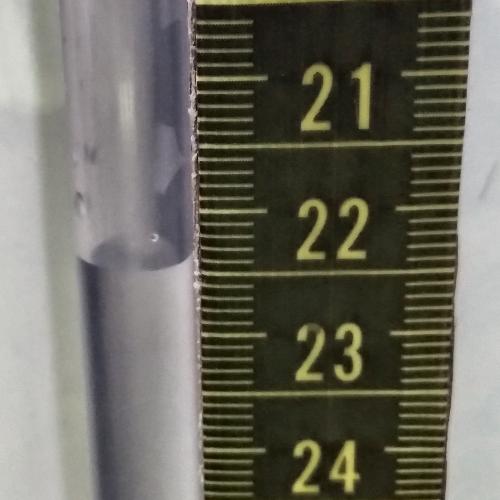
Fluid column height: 22.4 cm